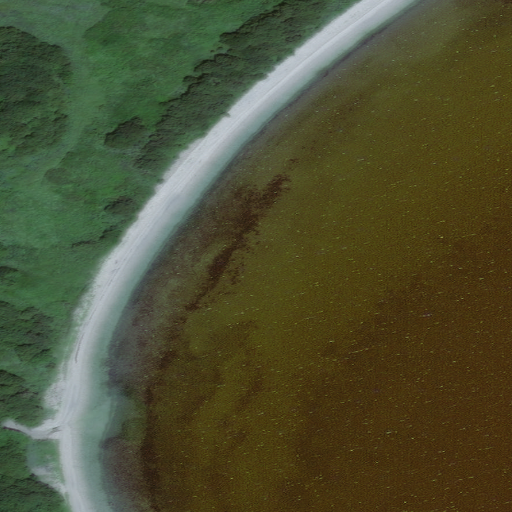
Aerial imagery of cliff(s) in Alaska named Rock Wall containing only unknown